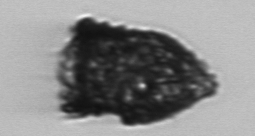
Label: Tintinnopsis